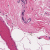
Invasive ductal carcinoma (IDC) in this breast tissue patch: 0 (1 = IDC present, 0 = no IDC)